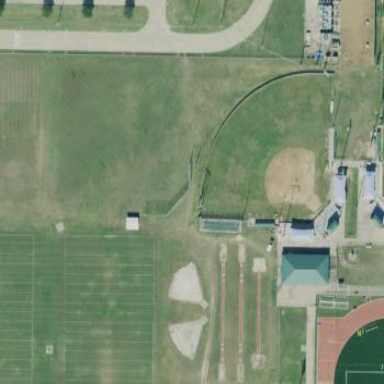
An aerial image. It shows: Baseball pitch for leisure land.